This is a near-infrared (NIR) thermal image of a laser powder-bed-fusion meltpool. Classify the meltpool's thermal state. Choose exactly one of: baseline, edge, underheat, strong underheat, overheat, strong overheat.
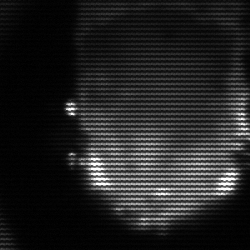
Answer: baseline